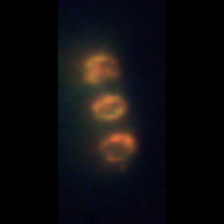
Taxon: Skeletonema
Group: Diatoms